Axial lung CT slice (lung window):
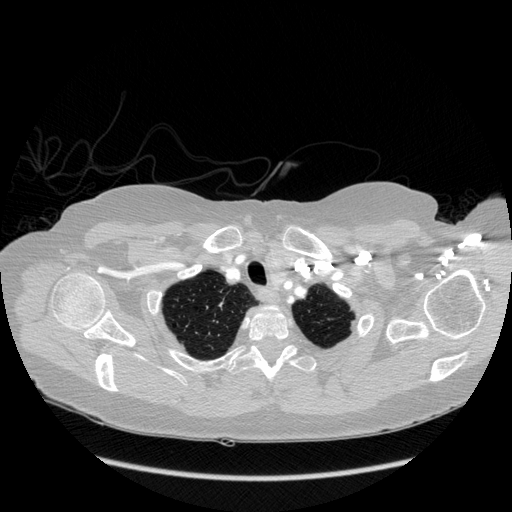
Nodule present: no